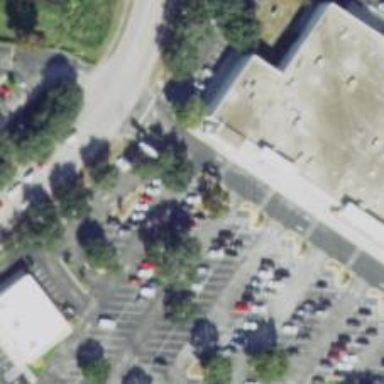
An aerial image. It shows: Parking space.